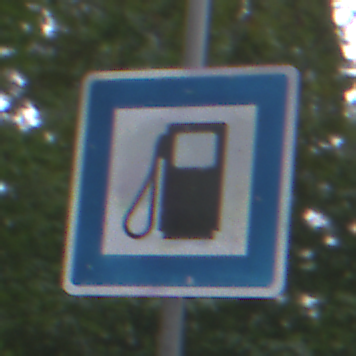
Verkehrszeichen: Tankstelle
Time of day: MorningAfternoon
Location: Outdoor (Urban)
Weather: Overcast
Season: NotSpecified
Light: Natural